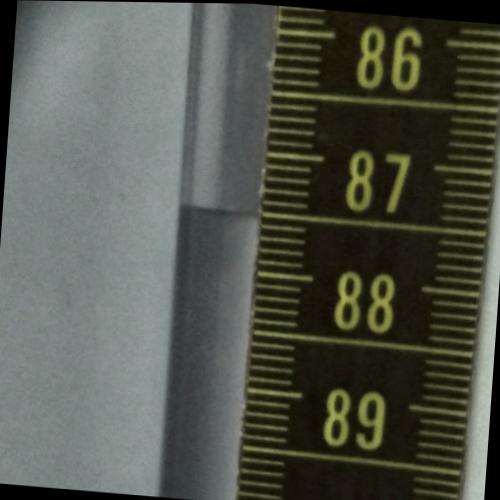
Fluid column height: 87.5 cm